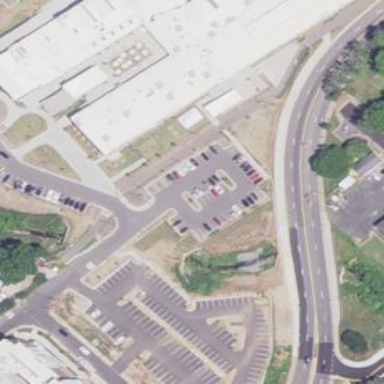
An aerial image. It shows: Parking area with surface.